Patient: sex F, age 53
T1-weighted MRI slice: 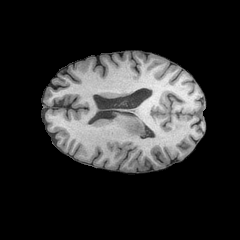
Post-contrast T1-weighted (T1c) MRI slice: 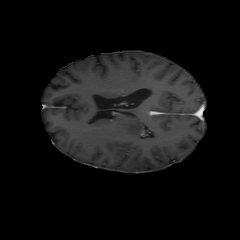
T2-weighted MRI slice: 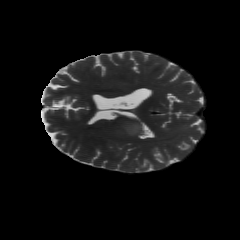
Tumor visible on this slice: yes
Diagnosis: Astrocytoma, IDH-wildtype
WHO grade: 3